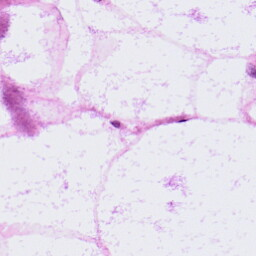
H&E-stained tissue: LymphNode